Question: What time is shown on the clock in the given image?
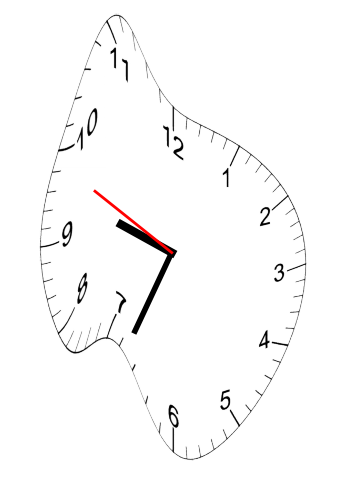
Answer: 09:33:49